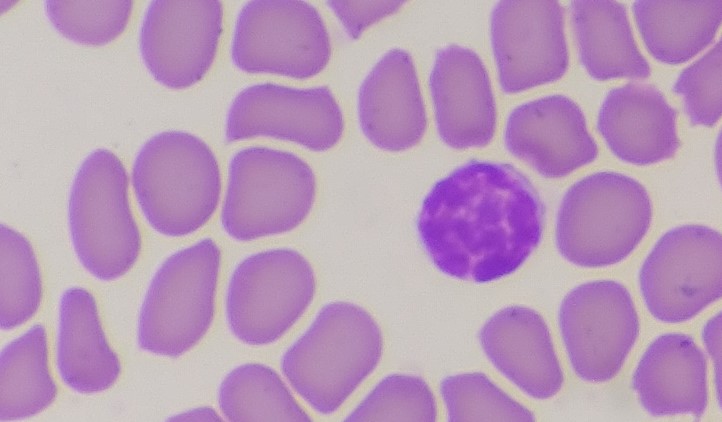
White blood cell type: Lymphocyte